Interaction volume radius: 5 \u00c5
Interaction volume height: 15 \u00c5
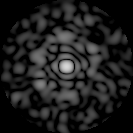
Disorder parameter: 0.8418